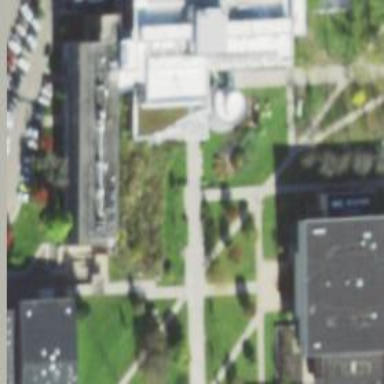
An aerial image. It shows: College building.